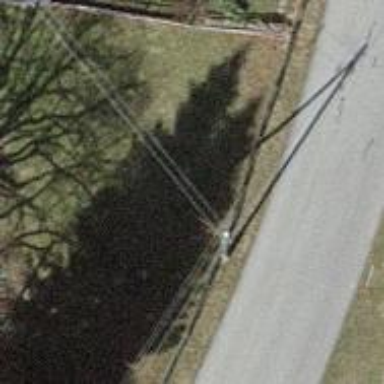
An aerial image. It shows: Guyed pole used for power distribution.